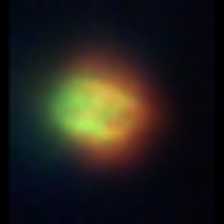
Taxon: NanoPlankton
Group: Other